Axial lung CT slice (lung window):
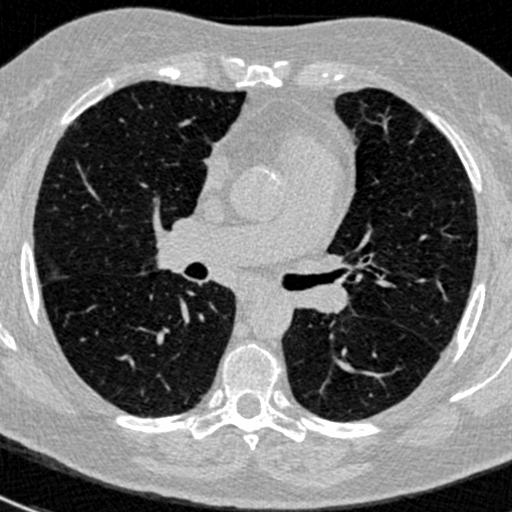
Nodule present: no